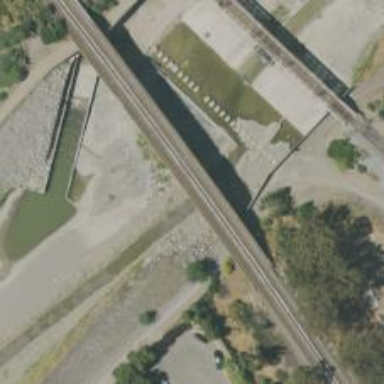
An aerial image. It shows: Bridge with electrified rails.